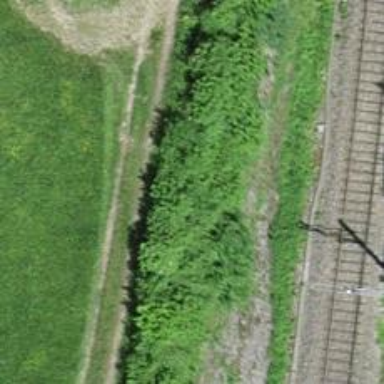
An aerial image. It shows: Track with grade 3 surface.